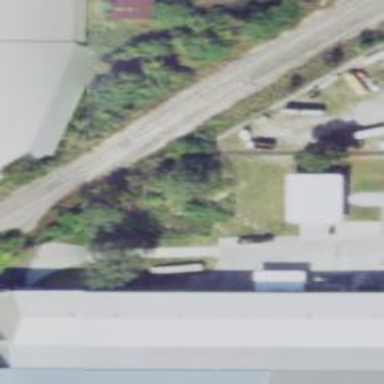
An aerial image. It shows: Railway siding for service.